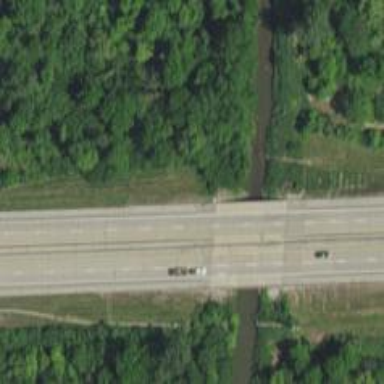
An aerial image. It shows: Primary highway bridge on expressway.